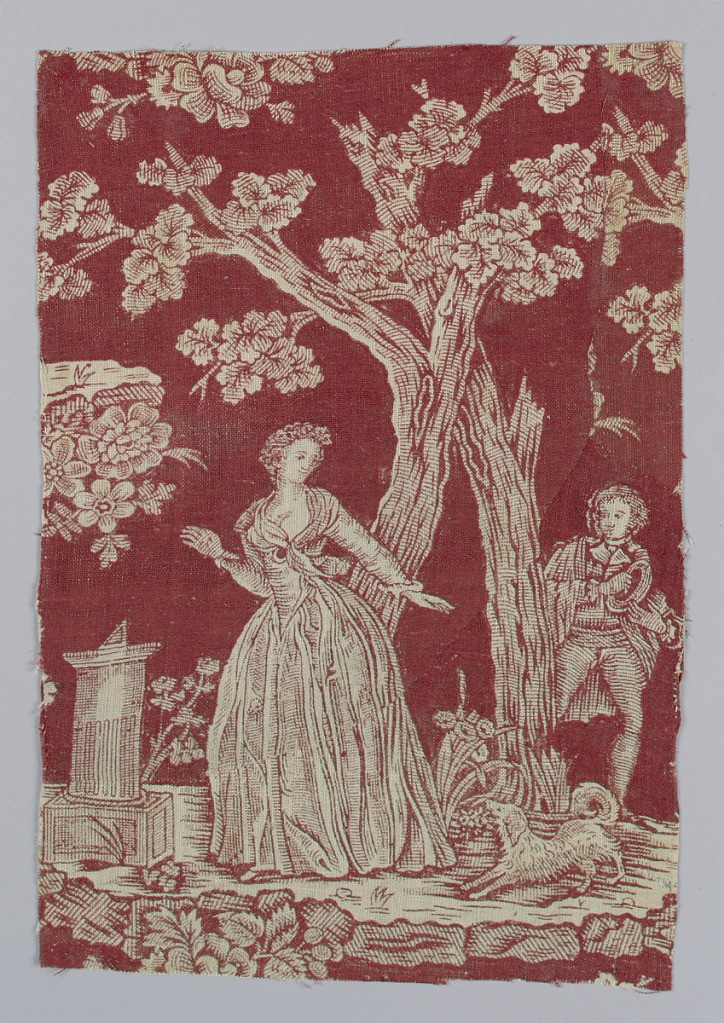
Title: Fragment
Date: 18th–19th century
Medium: cotton Technique: resist printed on plain weave
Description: Design shows a woman in front of a tree with a small dog. A man holding his hat looks on. To the left is a sundial. Design is in white on a red ground.